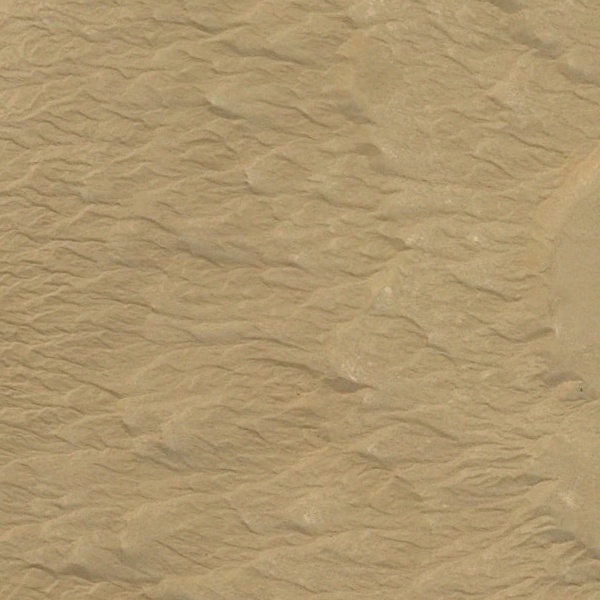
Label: Desert